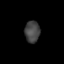
Tissue: lung
Cell type: Epithelial cells
Senescence score: 0.243
Nuclear area (px): 319
Mean DAPI intensity: 68.019